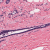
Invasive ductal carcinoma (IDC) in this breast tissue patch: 0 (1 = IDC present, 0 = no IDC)